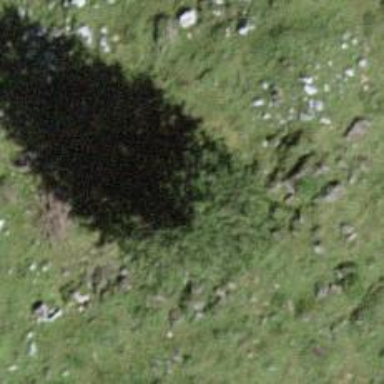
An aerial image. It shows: Evergreen needle-leaved tree.